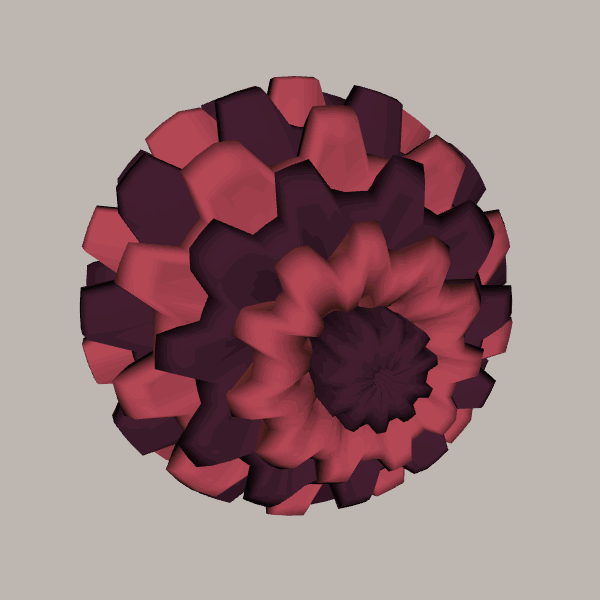
Background: light